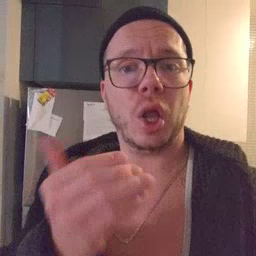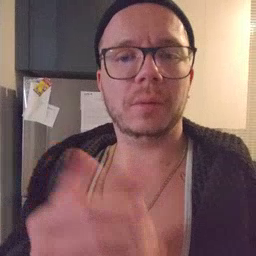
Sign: close